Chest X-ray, PA view. Patient: 37 years old, sex M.
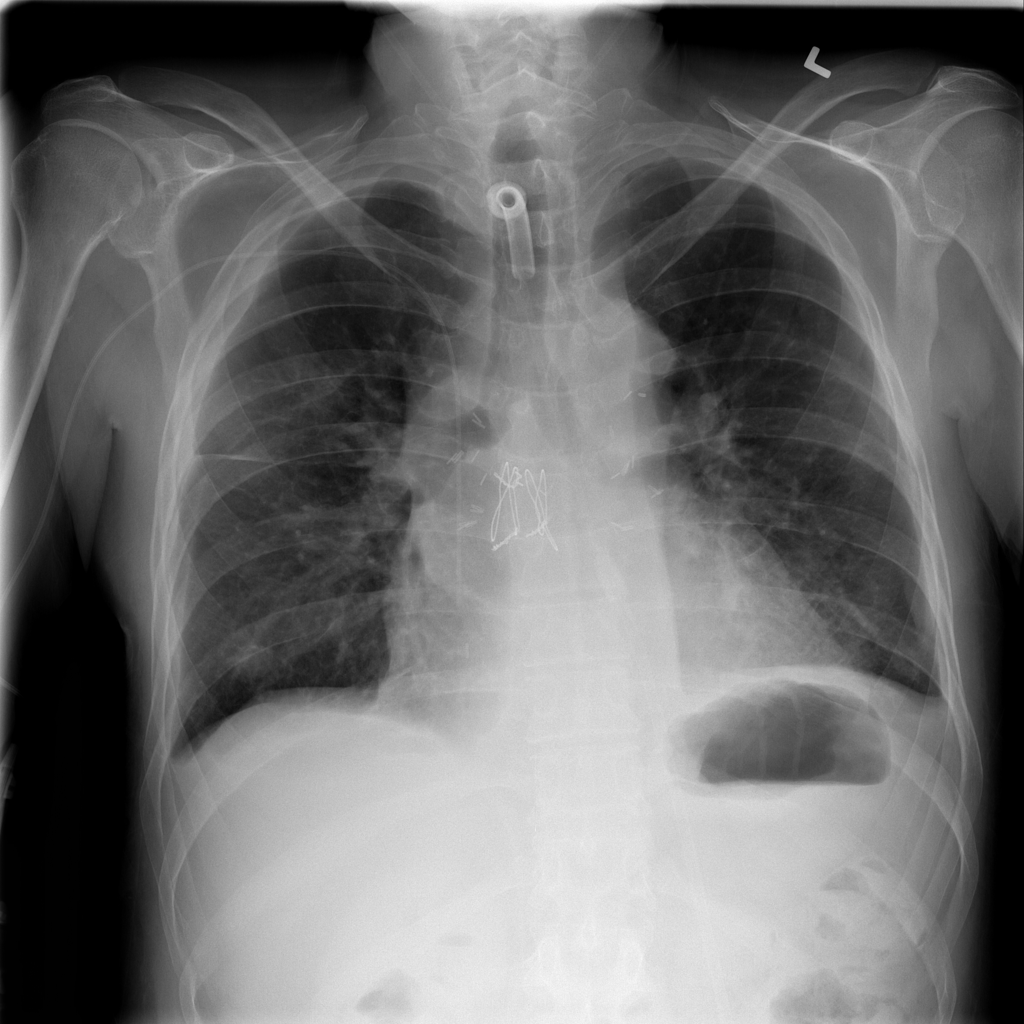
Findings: Effusion, Fibrosis